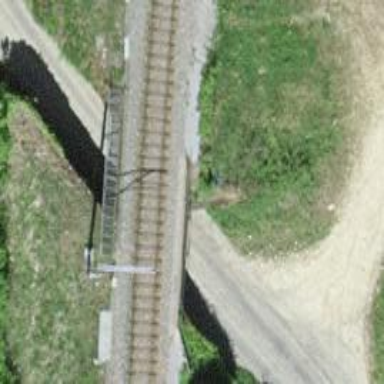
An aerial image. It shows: Railway bridge with electrified tracks and single rail.